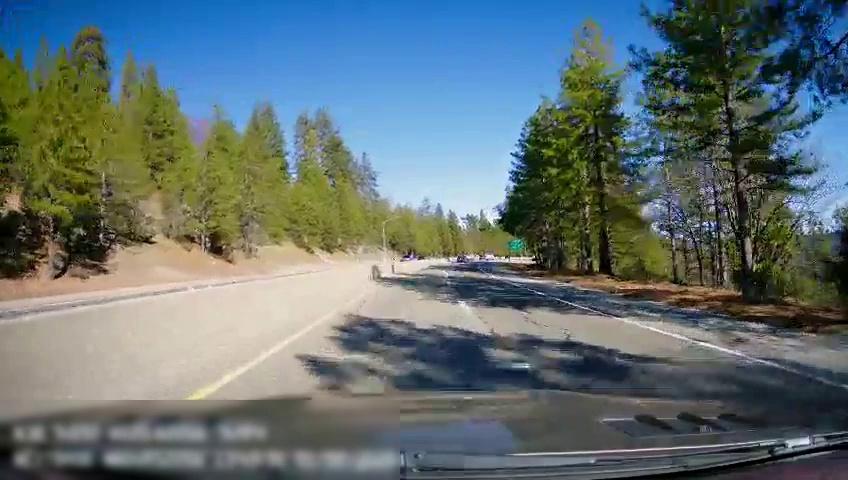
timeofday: Day
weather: Sunny
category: Drivable Space
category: Drivable Space
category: Lanes | Current Lane
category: Lanes | Current Lane
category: Lanes | Alternate Lane
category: Lanes | Opposite Lane
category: Traffic | Signs